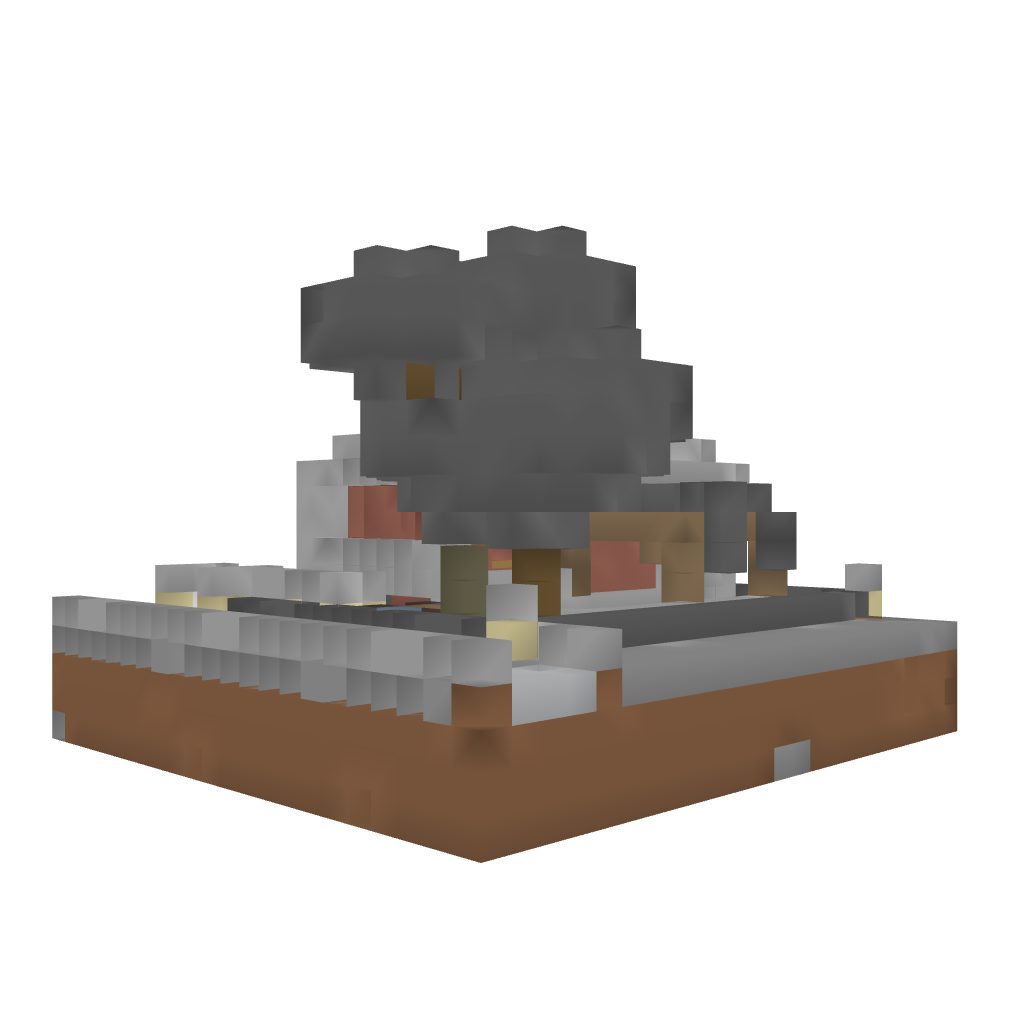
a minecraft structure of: Modern Holiday Mansion